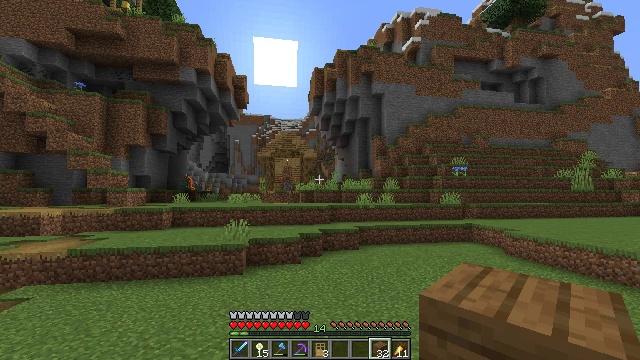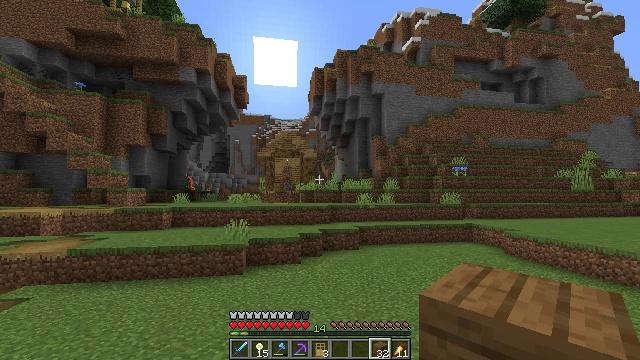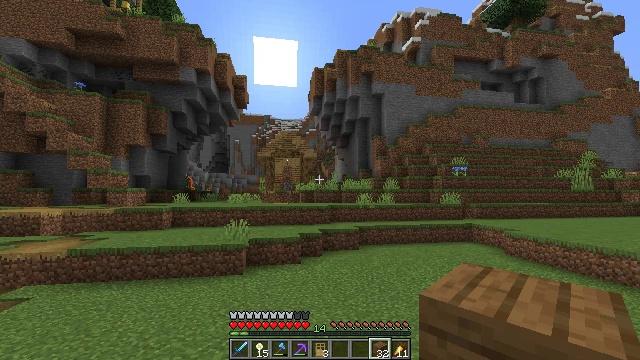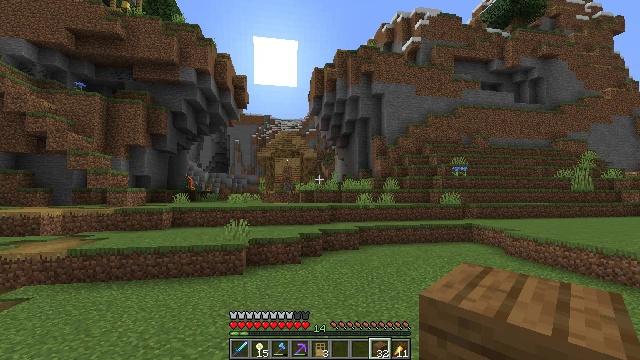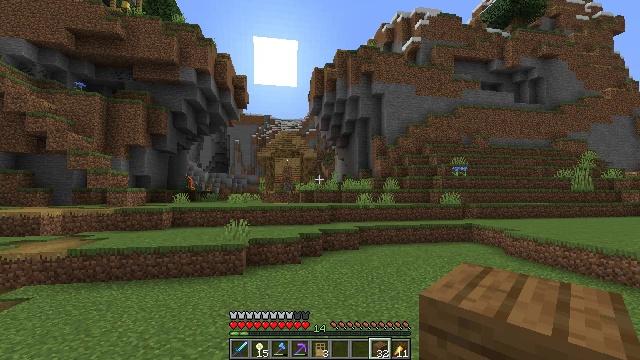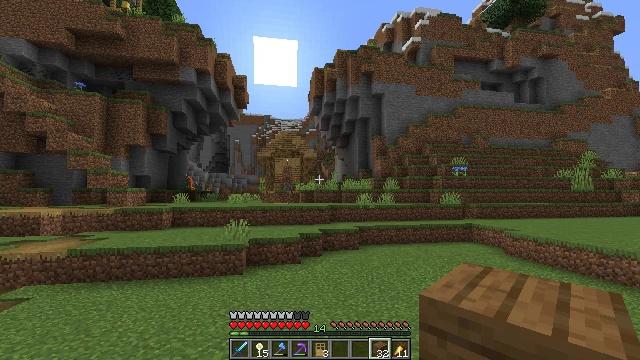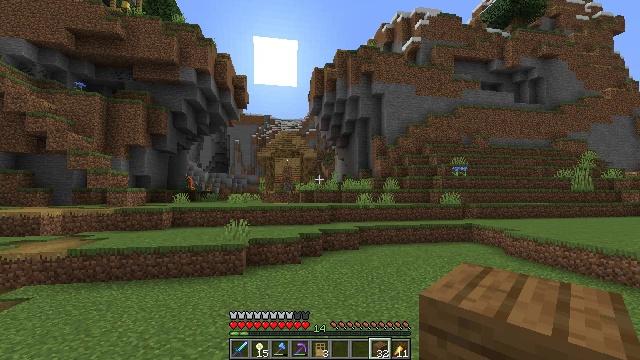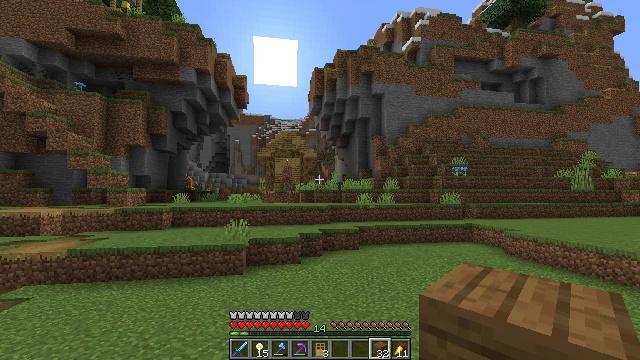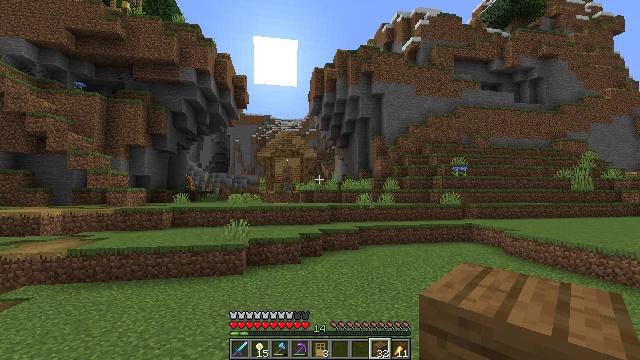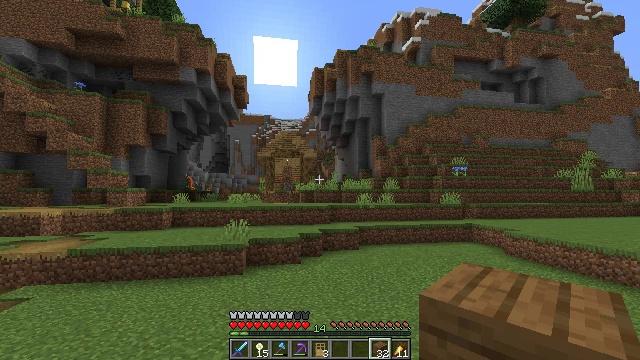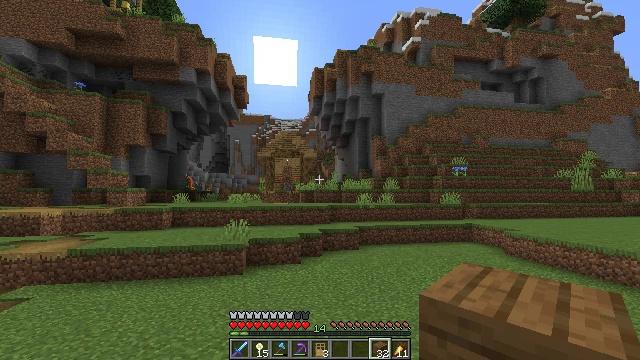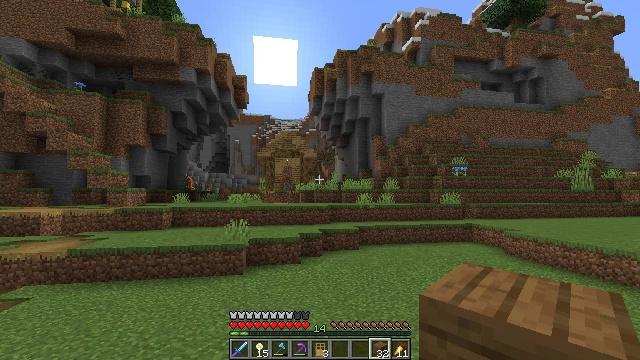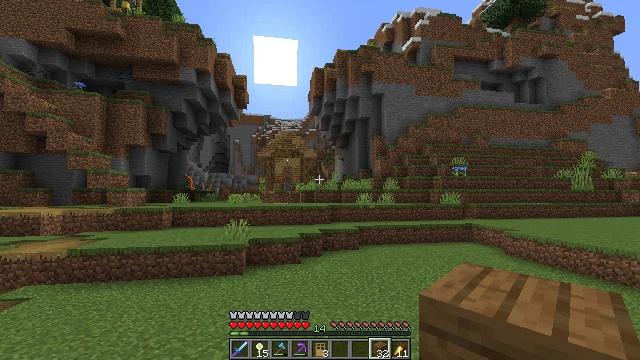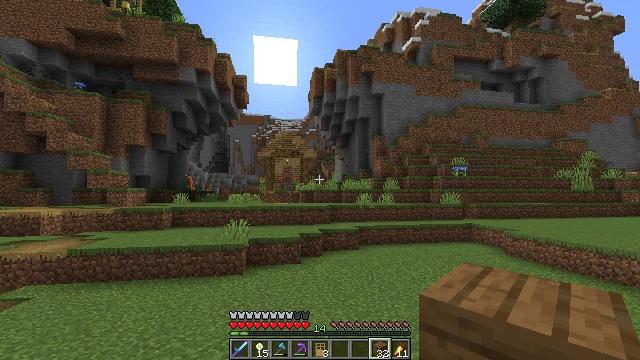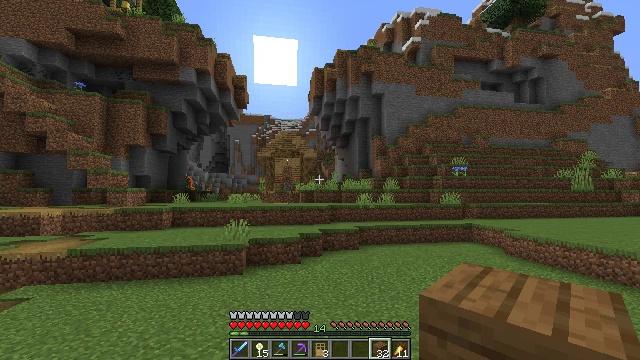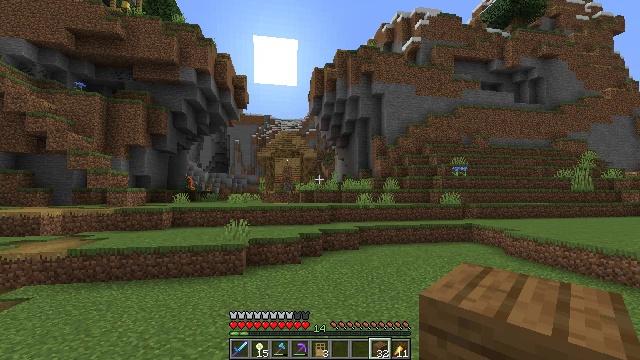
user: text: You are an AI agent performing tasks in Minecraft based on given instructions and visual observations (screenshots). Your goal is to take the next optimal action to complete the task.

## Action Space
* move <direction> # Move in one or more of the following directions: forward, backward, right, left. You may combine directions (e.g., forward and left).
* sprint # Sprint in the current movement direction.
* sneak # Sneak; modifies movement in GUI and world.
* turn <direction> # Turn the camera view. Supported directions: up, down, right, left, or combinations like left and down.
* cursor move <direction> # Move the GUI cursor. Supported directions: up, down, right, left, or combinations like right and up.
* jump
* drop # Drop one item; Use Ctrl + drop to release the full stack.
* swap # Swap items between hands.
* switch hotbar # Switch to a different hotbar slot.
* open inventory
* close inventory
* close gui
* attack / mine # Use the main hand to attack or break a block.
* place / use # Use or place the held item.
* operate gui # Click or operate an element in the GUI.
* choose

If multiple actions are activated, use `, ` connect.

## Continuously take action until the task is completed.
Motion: motion action
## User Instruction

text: Mine tall grass from the ground.
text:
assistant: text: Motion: no_op
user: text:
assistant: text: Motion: no_op
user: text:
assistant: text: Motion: no_op
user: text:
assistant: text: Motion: no_op
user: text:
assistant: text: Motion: no_op
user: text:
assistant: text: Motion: no_op
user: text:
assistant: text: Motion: no_op
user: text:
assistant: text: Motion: no_op
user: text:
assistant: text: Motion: no_op
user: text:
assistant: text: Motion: no_op
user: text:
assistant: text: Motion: no_op
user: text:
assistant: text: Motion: no_op
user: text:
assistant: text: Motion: no_op
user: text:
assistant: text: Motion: no_op
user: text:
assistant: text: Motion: no_op
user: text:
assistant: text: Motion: no_op
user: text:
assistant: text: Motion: no_op
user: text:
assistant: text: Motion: no_op
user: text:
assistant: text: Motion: no_op
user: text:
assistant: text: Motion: no_op
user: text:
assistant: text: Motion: no_op
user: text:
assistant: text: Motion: no_op
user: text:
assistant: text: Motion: no_op
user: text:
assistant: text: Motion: no_op
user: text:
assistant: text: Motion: no_op
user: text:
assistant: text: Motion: no_op
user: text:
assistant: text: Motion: no_op
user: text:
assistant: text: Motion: no_op
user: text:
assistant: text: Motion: no_op
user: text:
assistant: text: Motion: no_op